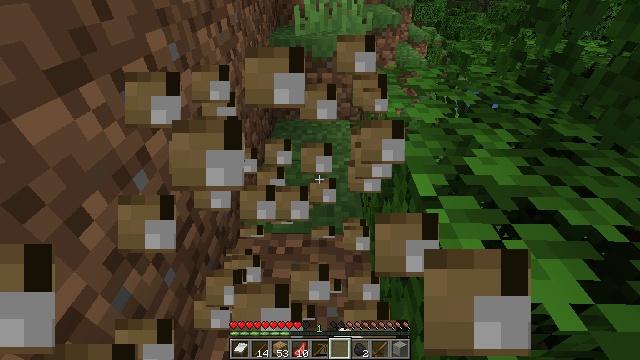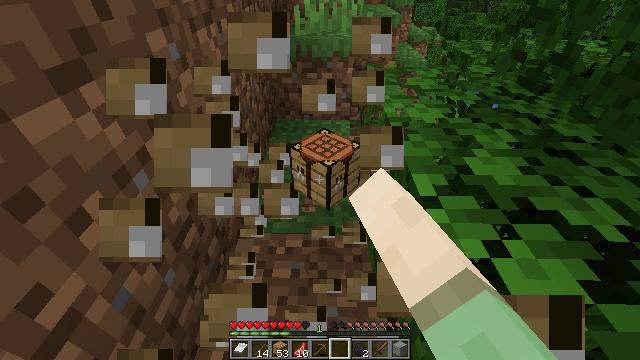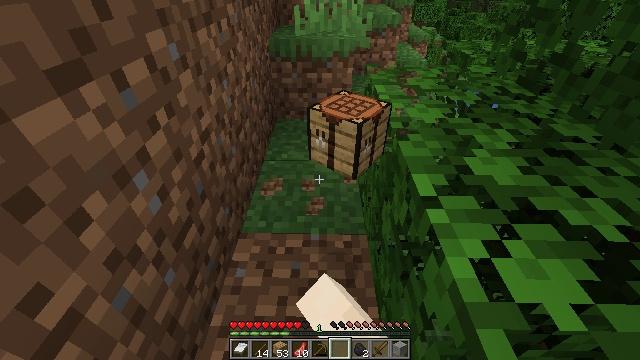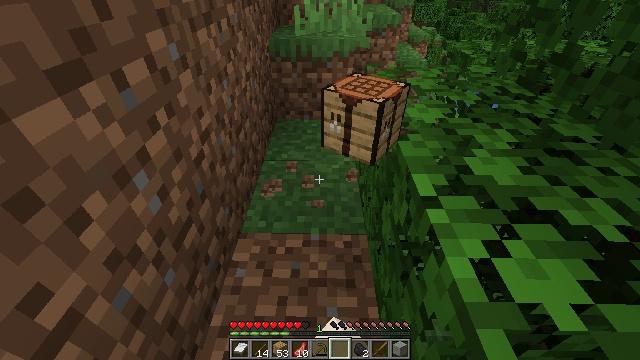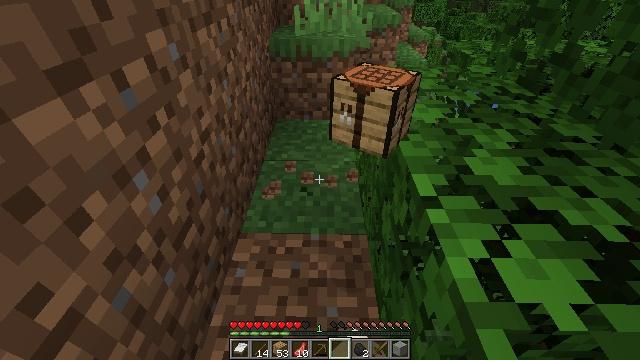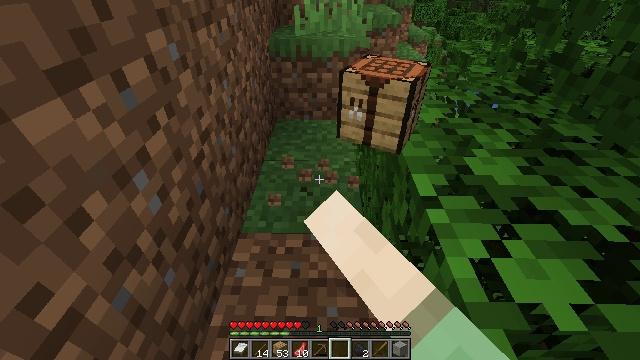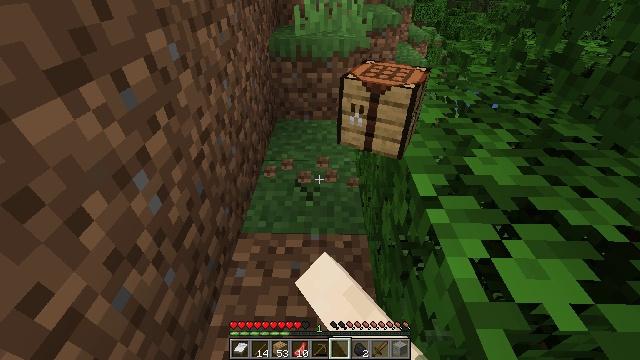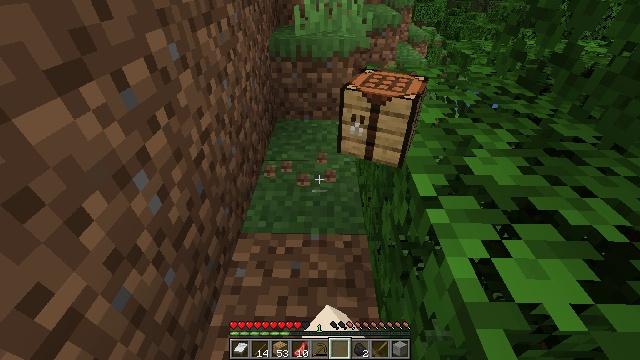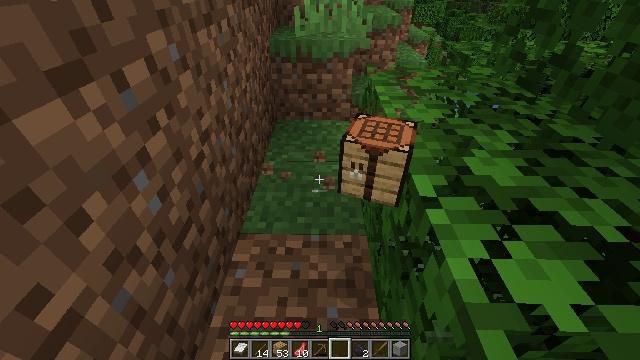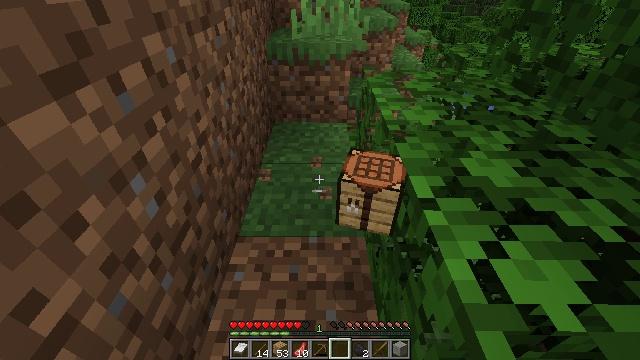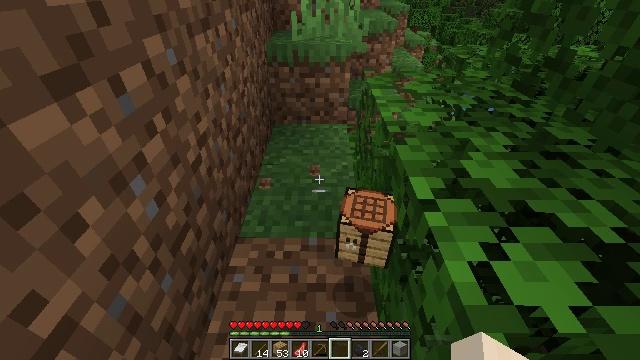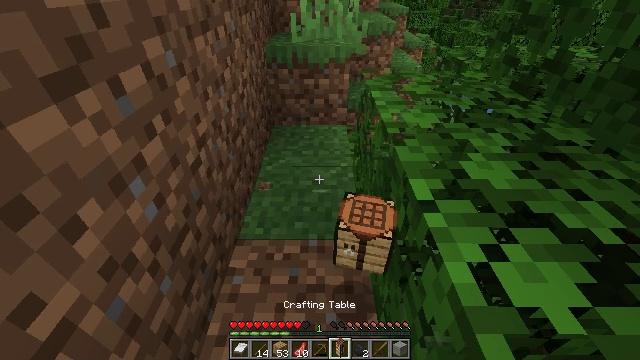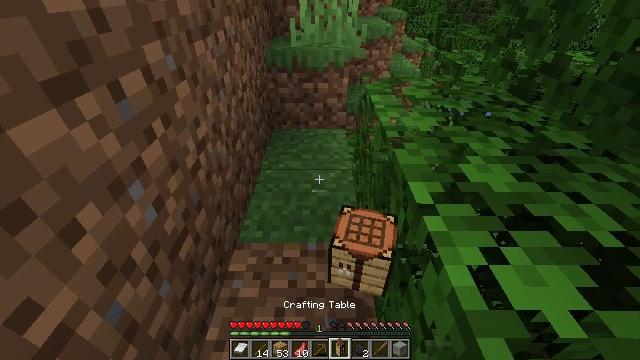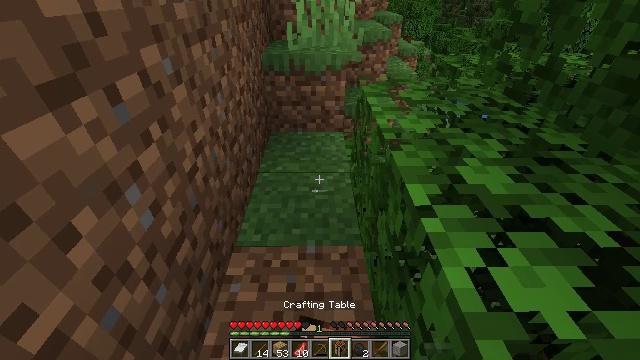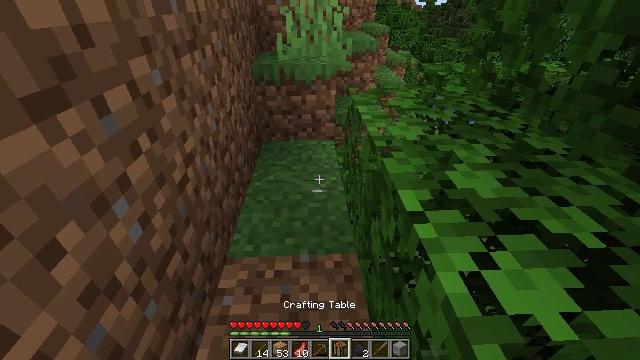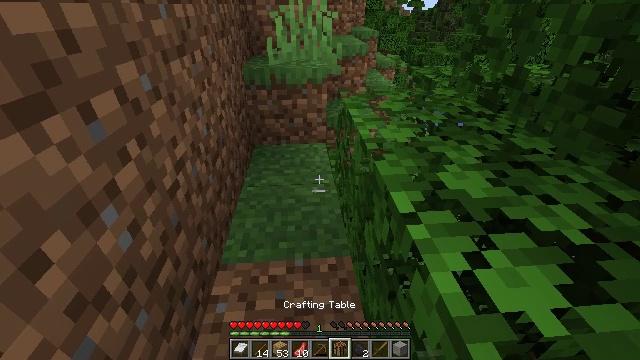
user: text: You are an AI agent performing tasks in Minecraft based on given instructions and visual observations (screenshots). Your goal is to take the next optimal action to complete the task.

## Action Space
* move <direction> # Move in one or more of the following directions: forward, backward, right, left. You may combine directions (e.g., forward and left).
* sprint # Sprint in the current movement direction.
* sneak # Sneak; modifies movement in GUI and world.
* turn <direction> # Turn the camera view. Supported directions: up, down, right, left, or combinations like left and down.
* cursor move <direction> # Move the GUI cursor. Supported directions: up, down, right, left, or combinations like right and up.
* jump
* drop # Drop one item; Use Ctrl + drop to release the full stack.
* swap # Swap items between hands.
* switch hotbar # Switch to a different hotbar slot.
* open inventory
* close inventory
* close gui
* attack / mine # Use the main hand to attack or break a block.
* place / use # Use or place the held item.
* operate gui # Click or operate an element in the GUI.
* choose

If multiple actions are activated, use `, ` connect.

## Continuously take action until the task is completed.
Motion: motion action
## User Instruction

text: Obtain a bee nest using a tool.
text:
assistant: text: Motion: attack / mine
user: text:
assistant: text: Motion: attack / mine
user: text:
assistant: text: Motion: attack / mine
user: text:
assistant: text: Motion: attack / mine
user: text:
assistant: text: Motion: attack / mine
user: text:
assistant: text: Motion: attack / mine
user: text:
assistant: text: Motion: no_op
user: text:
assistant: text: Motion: no_op
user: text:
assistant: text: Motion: no_op
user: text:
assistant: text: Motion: no_op
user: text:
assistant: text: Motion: no_op
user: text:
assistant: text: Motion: no_op
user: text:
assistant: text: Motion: no_op
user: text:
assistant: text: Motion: turn right and up
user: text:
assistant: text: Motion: turn right
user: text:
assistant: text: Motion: no_op
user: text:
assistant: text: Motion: no_op
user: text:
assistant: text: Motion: no_op
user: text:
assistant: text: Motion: no_op
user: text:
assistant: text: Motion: turn right and up
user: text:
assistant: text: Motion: turn right
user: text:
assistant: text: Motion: turn right and up
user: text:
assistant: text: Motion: no_op
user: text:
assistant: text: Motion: no_op
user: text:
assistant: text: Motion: no_op
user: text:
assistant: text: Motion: no_op
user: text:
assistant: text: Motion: no_op
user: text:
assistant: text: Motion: no_op
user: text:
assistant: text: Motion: move forward, turn up
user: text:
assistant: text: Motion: move forward